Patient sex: M
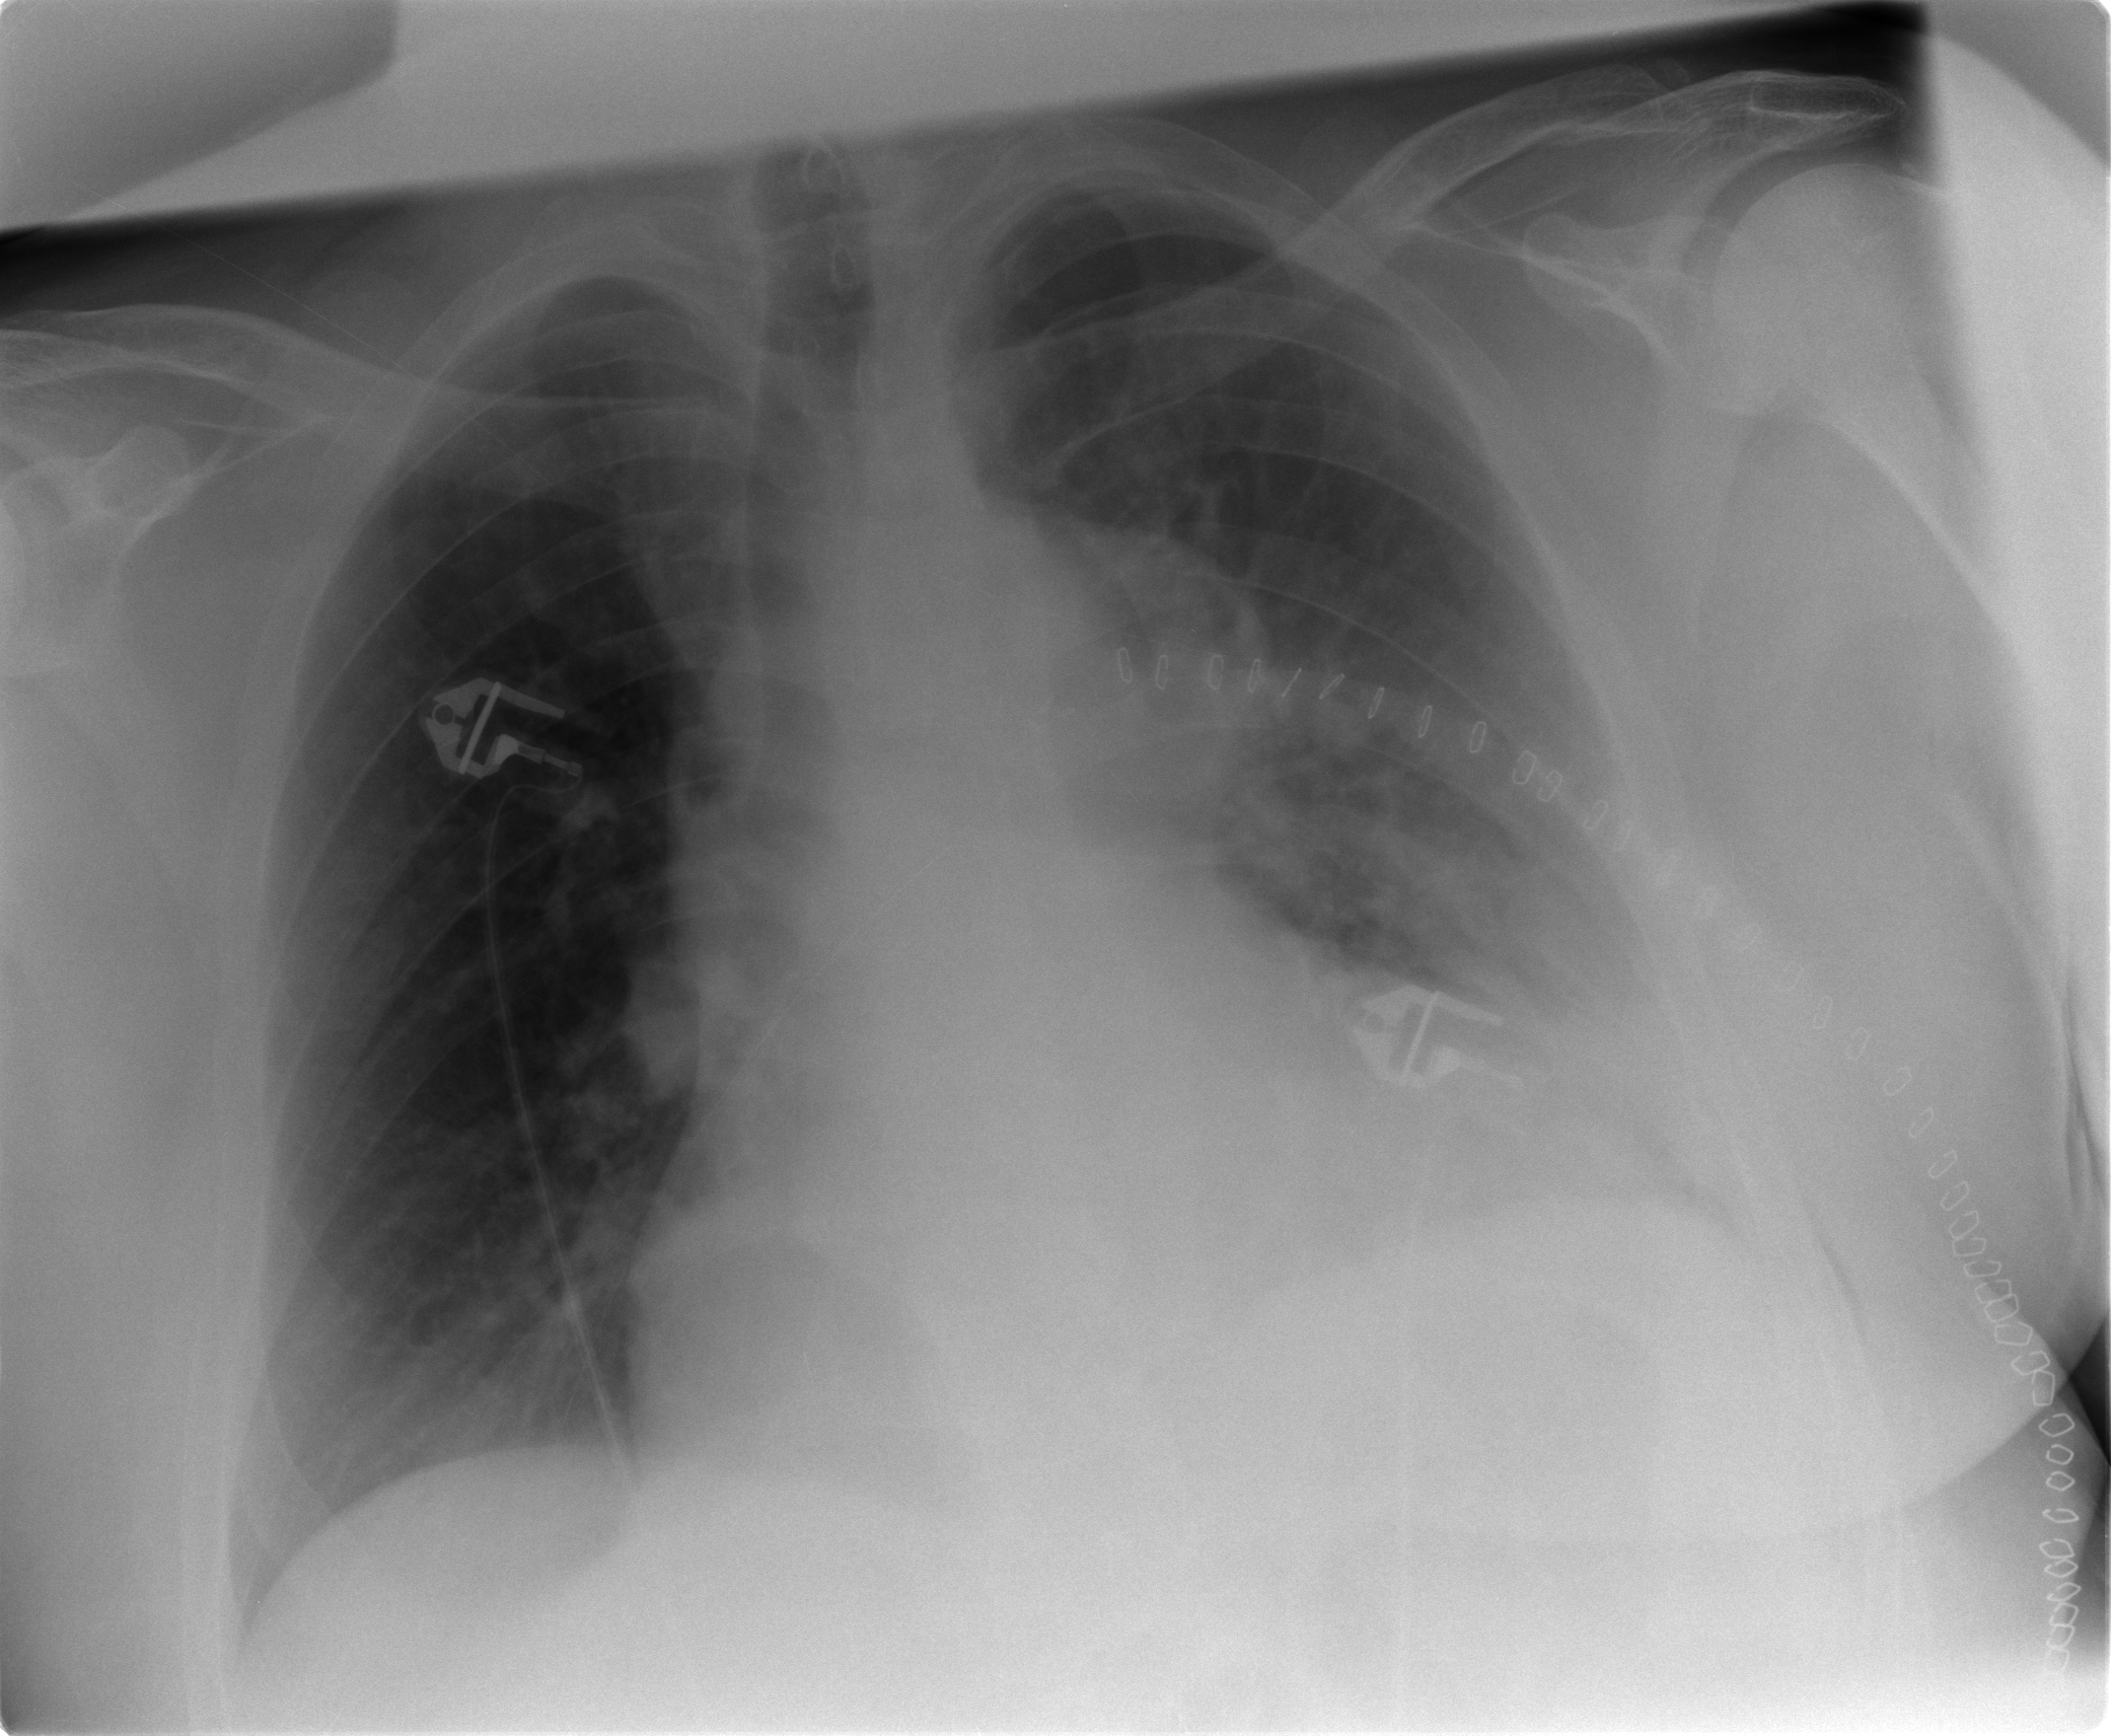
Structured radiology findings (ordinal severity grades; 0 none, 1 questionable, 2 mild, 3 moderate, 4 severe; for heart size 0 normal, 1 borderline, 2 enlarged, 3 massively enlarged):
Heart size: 2
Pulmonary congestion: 3
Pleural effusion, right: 0
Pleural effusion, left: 2
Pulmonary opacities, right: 0
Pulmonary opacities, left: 2
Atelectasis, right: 0
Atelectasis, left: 2